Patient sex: M
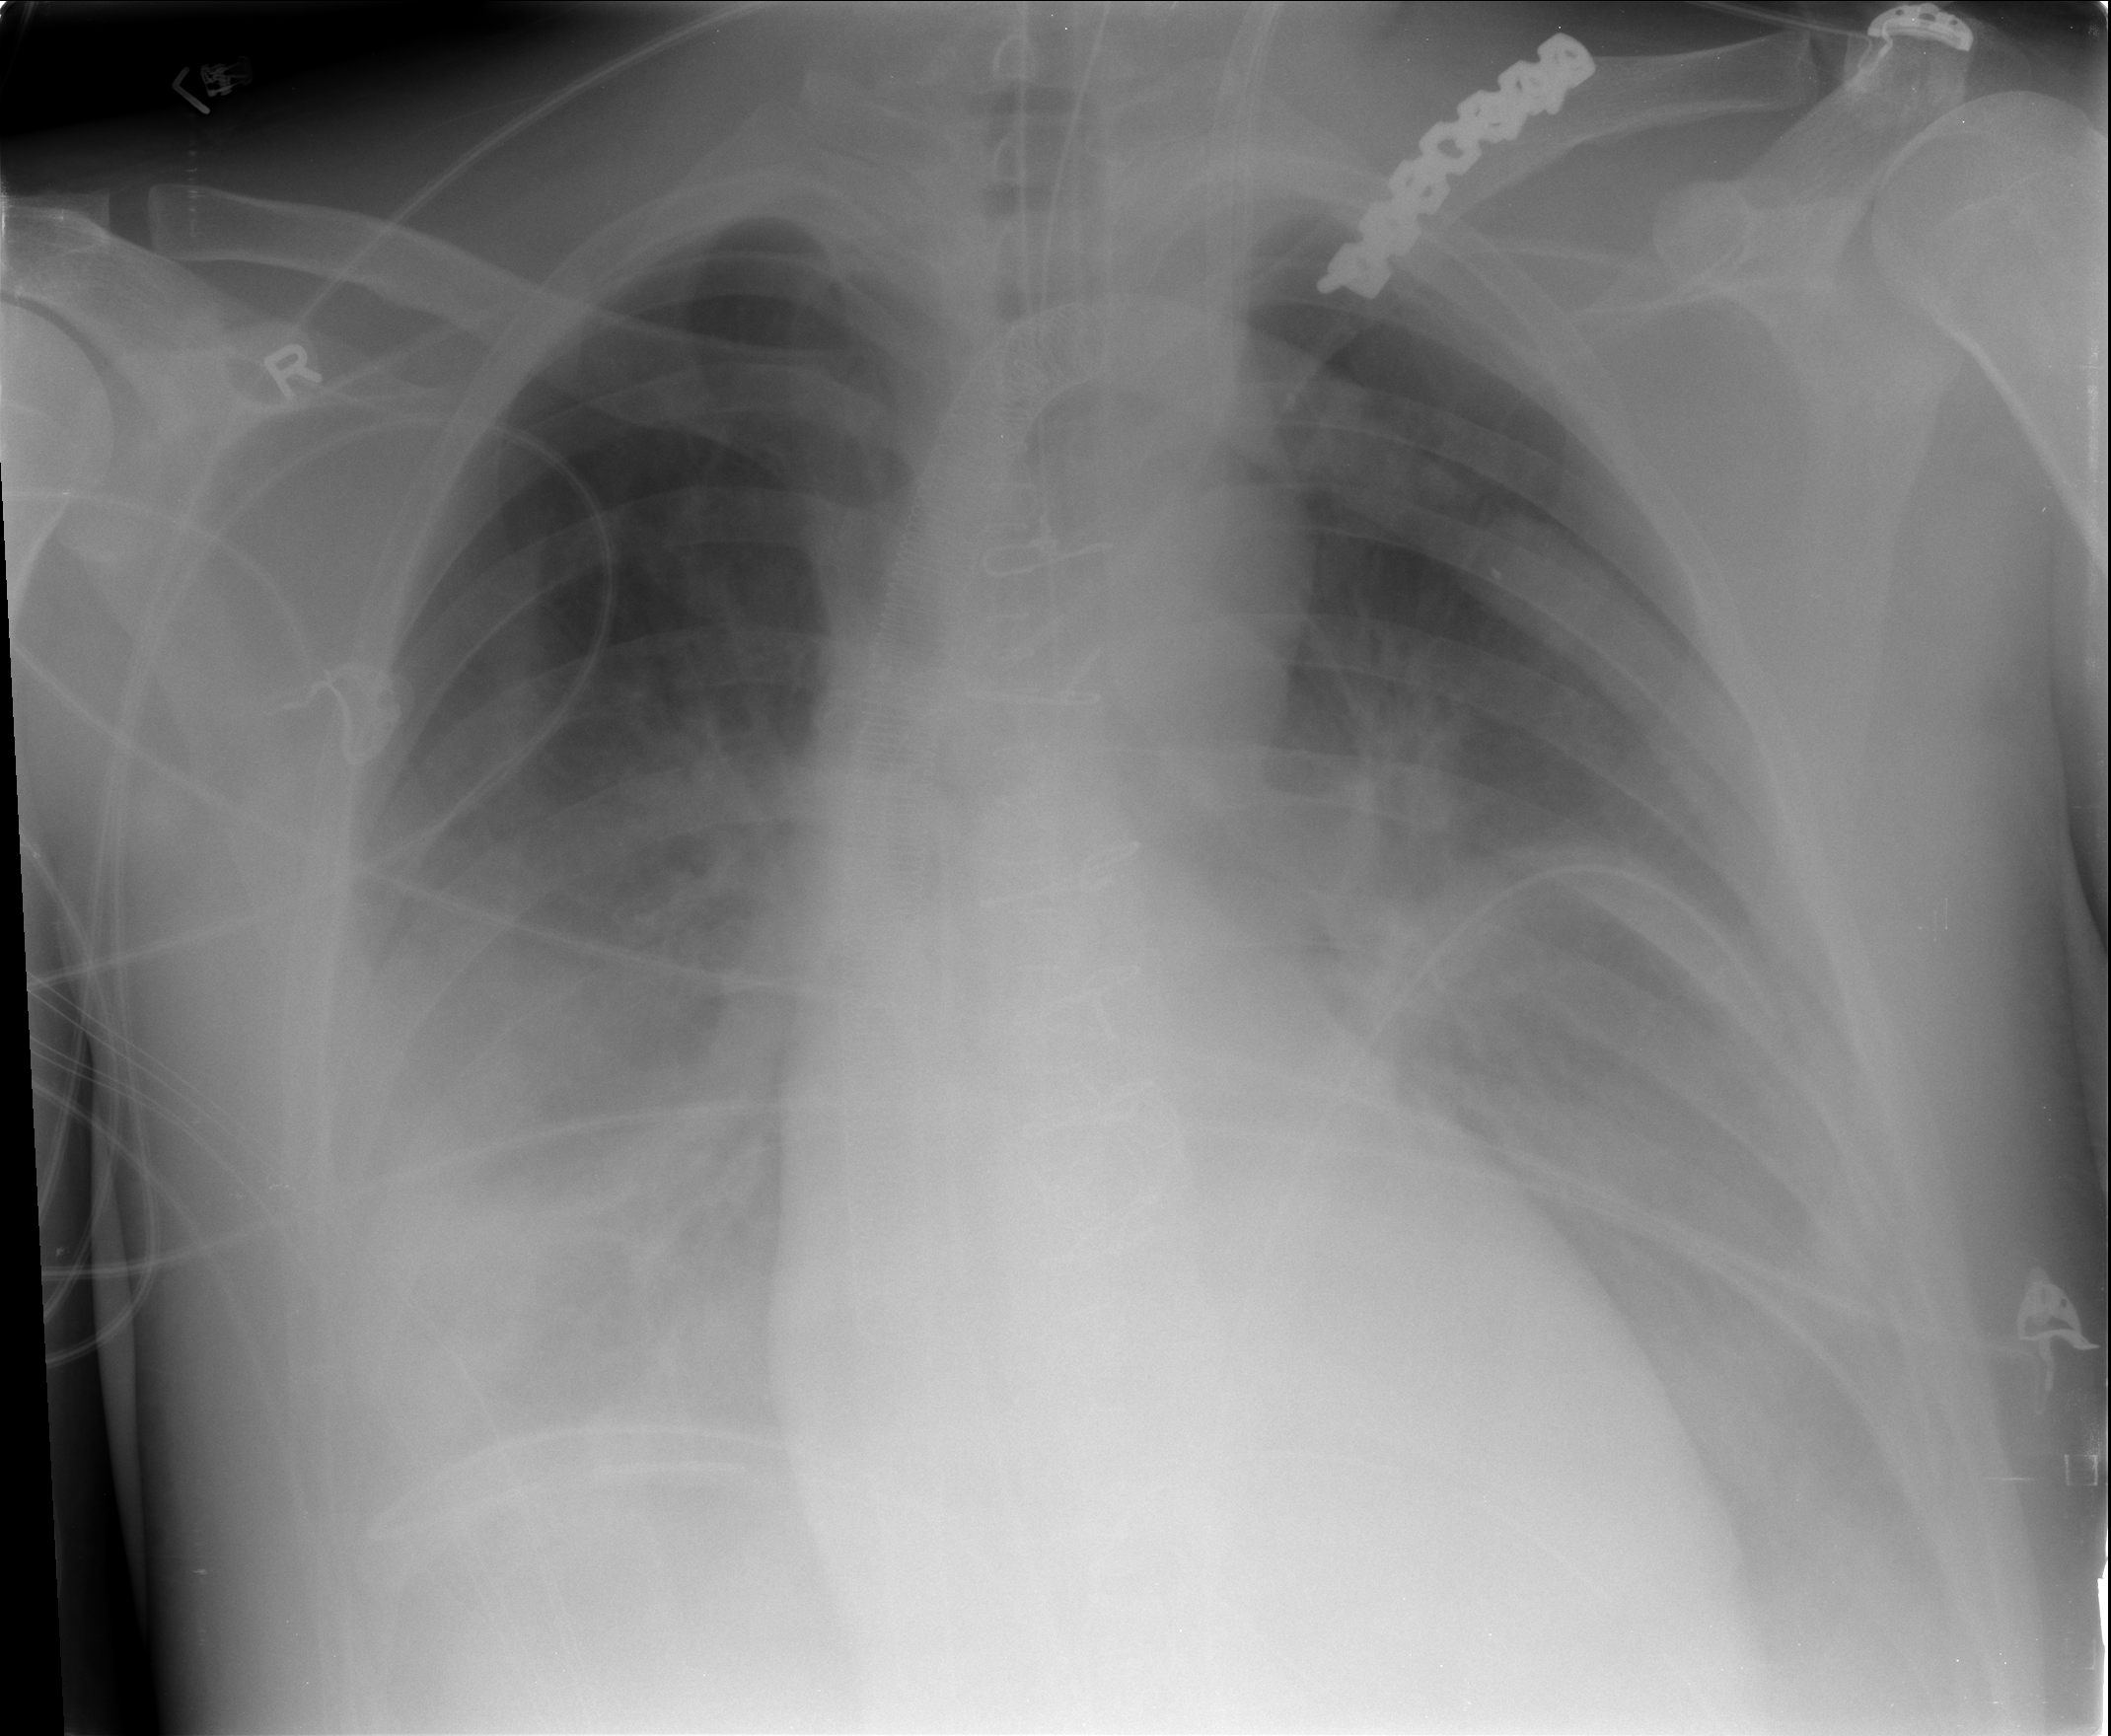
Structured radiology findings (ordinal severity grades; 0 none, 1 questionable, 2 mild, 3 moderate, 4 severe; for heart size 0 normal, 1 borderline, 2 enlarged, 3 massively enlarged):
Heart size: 2
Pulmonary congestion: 0
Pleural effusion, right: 2
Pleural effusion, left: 2
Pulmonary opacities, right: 0
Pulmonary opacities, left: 0
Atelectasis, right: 2
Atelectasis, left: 2